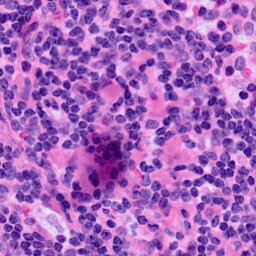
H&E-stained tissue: LymphNode